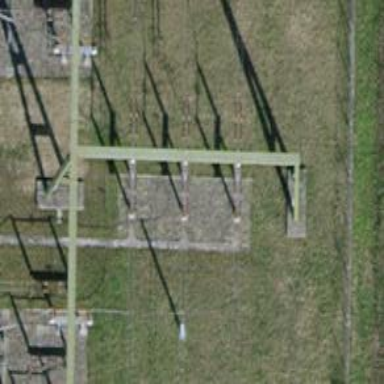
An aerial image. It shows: Insulator used in power systems.